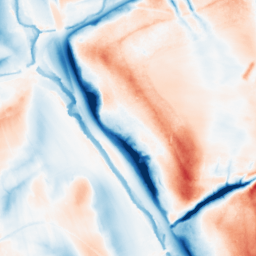
Category: classical
Decomposition family: gaussian_anisotropic
Decomposition parameters: sigma_x: 20
sigma_y: 5
Upsampling method: cubic_mitchell
Upsampling parameters: scale: 8
Upsampling scale: 8